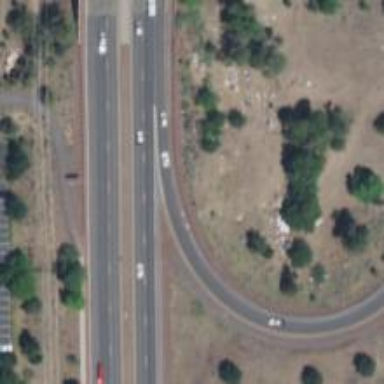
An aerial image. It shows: This image shows trunk highway that functions as expressway.